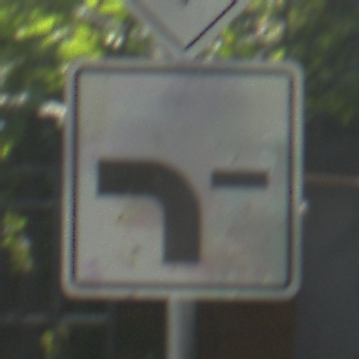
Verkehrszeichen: VerlaufVorfahrtsstrasse6
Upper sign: Vorfahrtsstrasse
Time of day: Midday
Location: Outdoor (Suburban)
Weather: Clear
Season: NotSpecified
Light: Natural